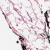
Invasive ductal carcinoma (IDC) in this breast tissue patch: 0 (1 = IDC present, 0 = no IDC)